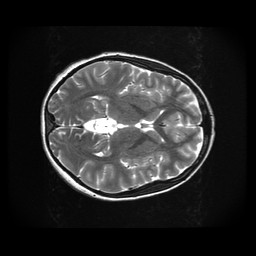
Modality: T2w
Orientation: axial
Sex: female
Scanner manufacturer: ge
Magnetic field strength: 3 T
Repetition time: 5 s
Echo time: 0.1015 s